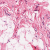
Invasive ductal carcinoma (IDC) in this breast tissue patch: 0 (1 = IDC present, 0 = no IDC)